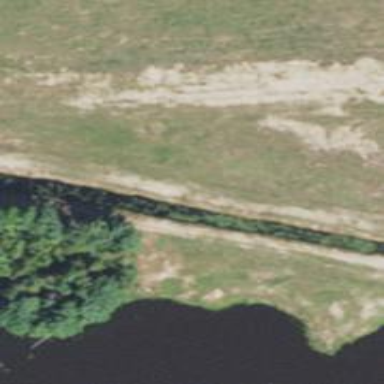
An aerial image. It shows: Canal.